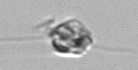
Label: flagellate